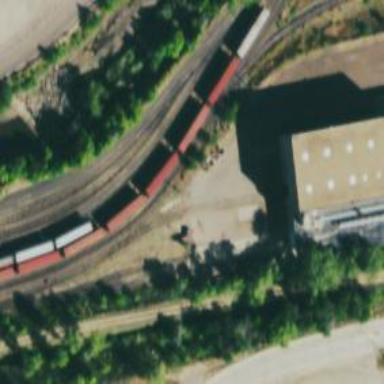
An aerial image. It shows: Abandoned railway.